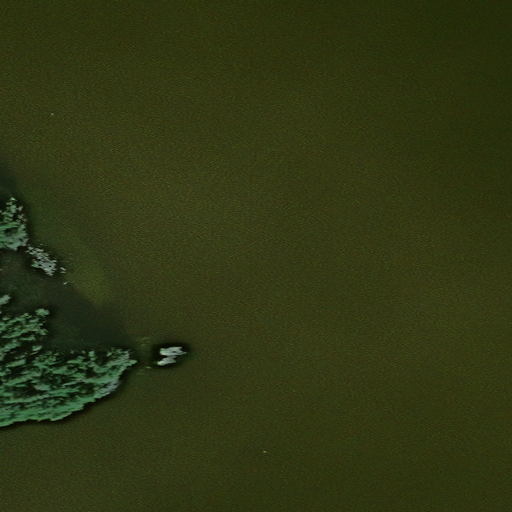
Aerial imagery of cape in Alaska named Point Countess containing only unknown